Question: I want to convert an image into a multidimensional array with 0's and 1's.
The image would be:

I wan't to store this image into an array with 'black' being stored as 1 and 'white' being stored as 0 in the array. The array would be of 8 rows and 6 columns:
'''
int[,] imgArray = new int[8,6];
'''
Is there a way to achieve this in C#?
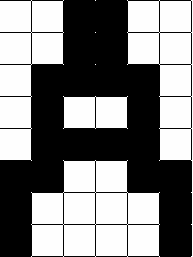
Answer: If you are using a <URL>, you can populate the array like this:
'''
var bitmap = new Bitmap(@"C:\MyImage.png");
var imgArray = new int[bitmap.Width,bitmap.Height];
var blackArgb = Color.Black.ToArgb();
var whiteArgb = Color.White.ToArgb();
for (var i = 0; i < bitmap.Width; ++i)
{
for (var j = 0; j < bitmap.Height; ++j)
{
var pixelCol = bitmap.GetPixel(i, j);
if (pixelCol.ToArgb() == blackArgb)
{
imgArray[i, j] = 1;
}
else if (pixelCol.ToArgb() == whiteArgb)
{
imgArray[i, j] = 0;
}
else
throw new InvalidOperationException("Pixel color must be black or white");
}
}
'''